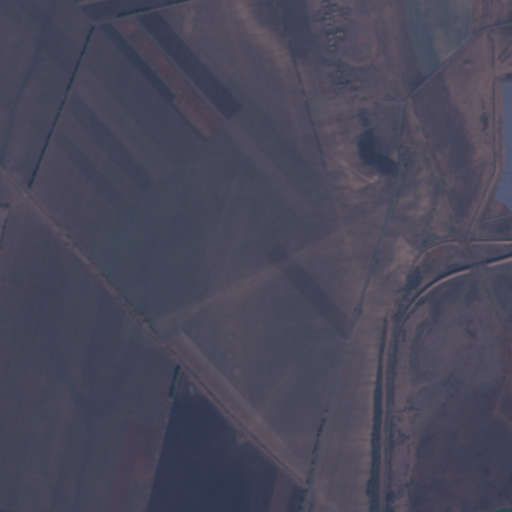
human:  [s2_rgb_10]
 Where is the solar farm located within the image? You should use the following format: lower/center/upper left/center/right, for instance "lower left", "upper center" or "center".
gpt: The solar farm is located in the upper right of the image.
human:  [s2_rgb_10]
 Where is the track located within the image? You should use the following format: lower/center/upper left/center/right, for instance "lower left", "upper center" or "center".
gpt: There is no track in the image.